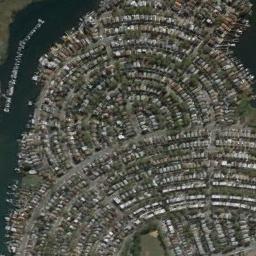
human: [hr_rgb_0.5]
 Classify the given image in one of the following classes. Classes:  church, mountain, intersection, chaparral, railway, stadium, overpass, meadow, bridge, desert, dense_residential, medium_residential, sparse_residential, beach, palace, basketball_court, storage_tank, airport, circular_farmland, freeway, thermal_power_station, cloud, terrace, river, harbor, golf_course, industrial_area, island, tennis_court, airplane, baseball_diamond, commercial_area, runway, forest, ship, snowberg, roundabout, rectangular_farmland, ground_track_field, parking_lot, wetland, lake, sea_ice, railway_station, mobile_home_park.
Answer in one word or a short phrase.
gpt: dense_residential